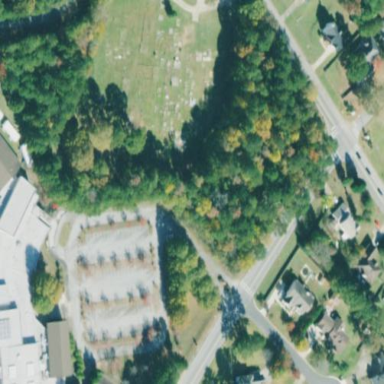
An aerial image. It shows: Cemetery.